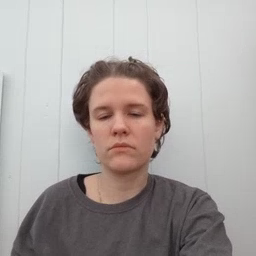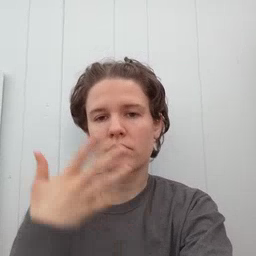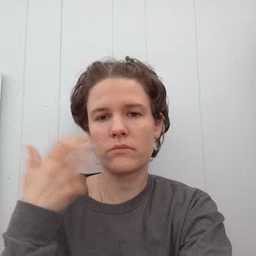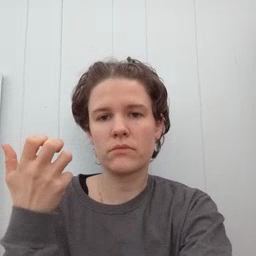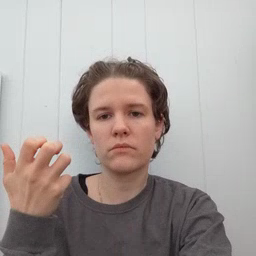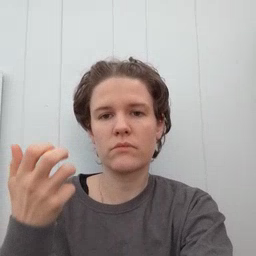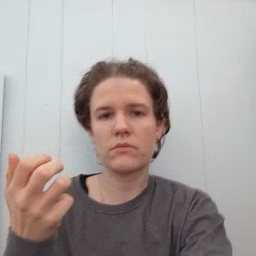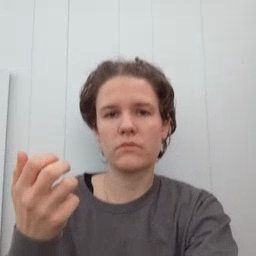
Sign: tiger